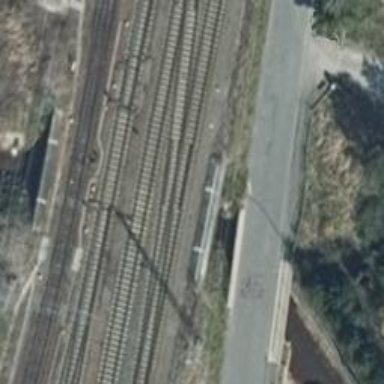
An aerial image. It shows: Railway signal.